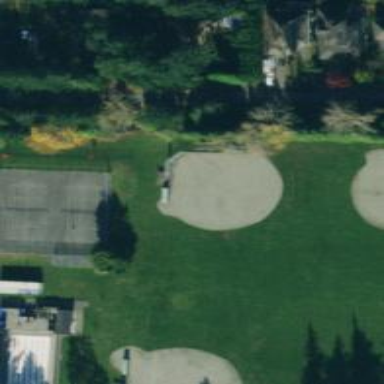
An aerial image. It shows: Softball pitch for leisure land activities.